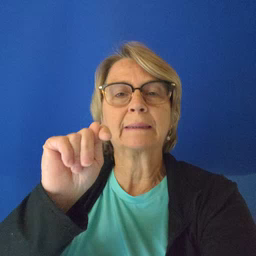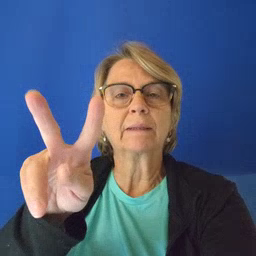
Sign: TV